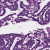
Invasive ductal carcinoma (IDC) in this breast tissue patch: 1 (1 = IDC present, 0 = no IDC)